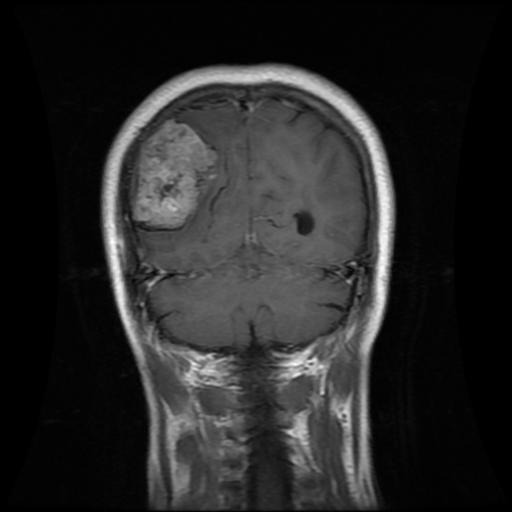
Label: meningioma